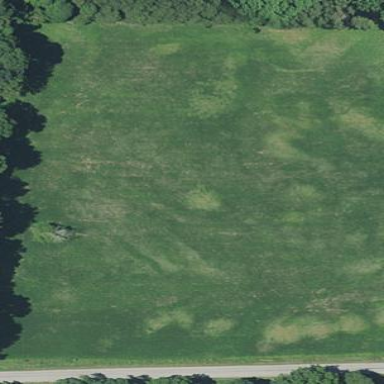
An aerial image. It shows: Area covered with grass.